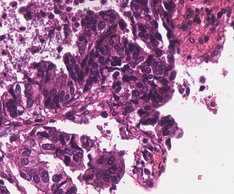
Tumor epithelial tissue: yes
Tumor-associated stroma tissue: yes
Normal tissue: no